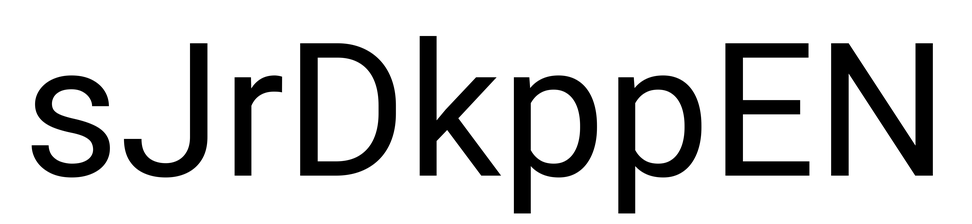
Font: Roboto_Regular